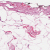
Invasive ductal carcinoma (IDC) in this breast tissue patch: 0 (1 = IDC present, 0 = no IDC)